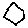
Label: hexagon